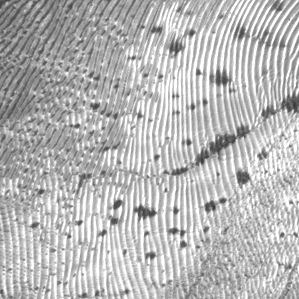
Label: frost